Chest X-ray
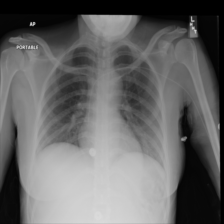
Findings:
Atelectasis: negative
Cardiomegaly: negative
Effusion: negative
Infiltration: negative
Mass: negative
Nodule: negative
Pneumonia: negative
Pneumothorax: negative
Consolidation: negative
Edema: negative
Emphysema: negative
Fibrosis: negative
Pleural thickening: negative
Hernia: negative